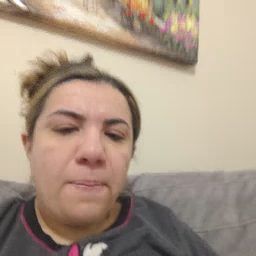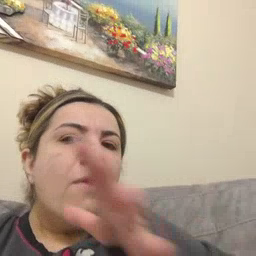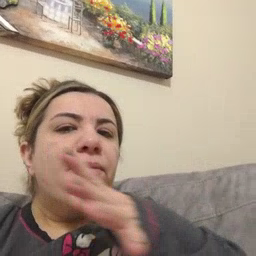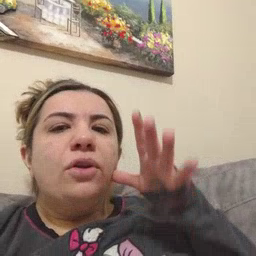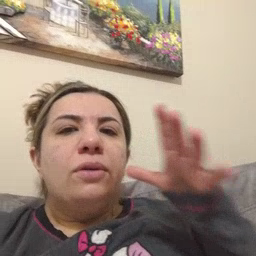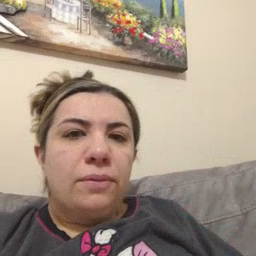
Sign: farm